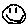
Label: smiley face